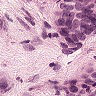
Metastatic tissue present: yes